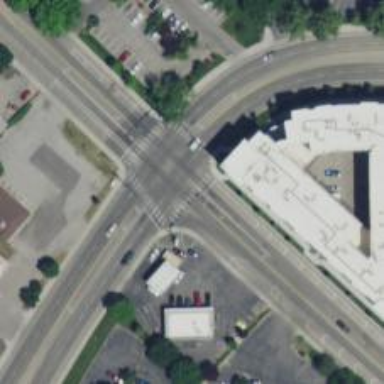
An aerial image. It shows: Crossing on the road.